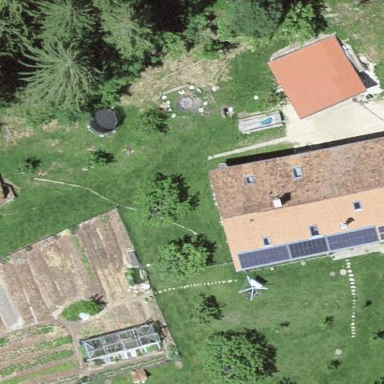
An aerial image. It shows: Farmyard area.